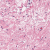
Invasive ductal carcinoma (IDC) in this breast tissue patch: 0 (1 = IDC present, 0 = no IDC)